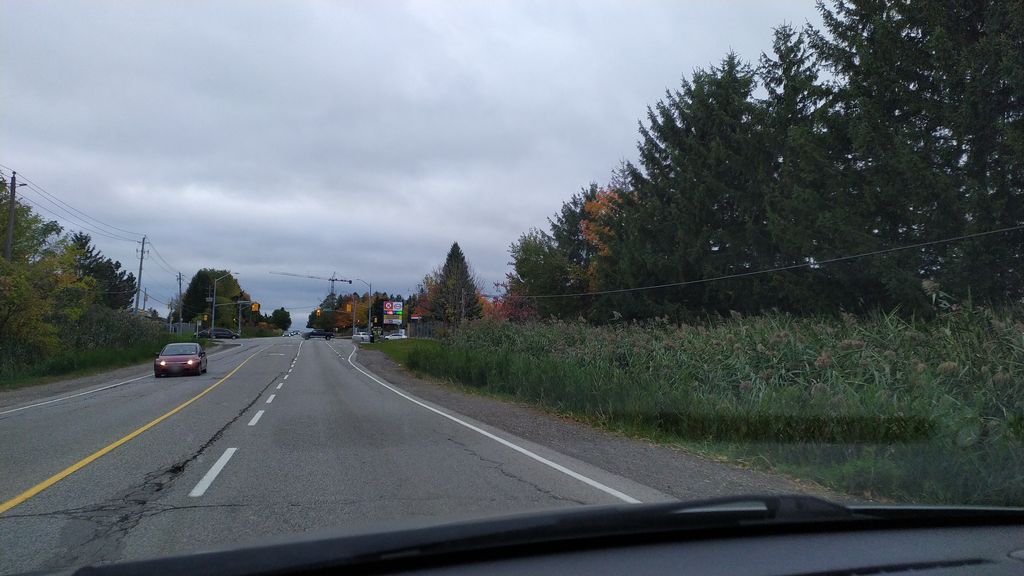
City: kitchener-waterloo